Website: walmart
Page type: billing-address
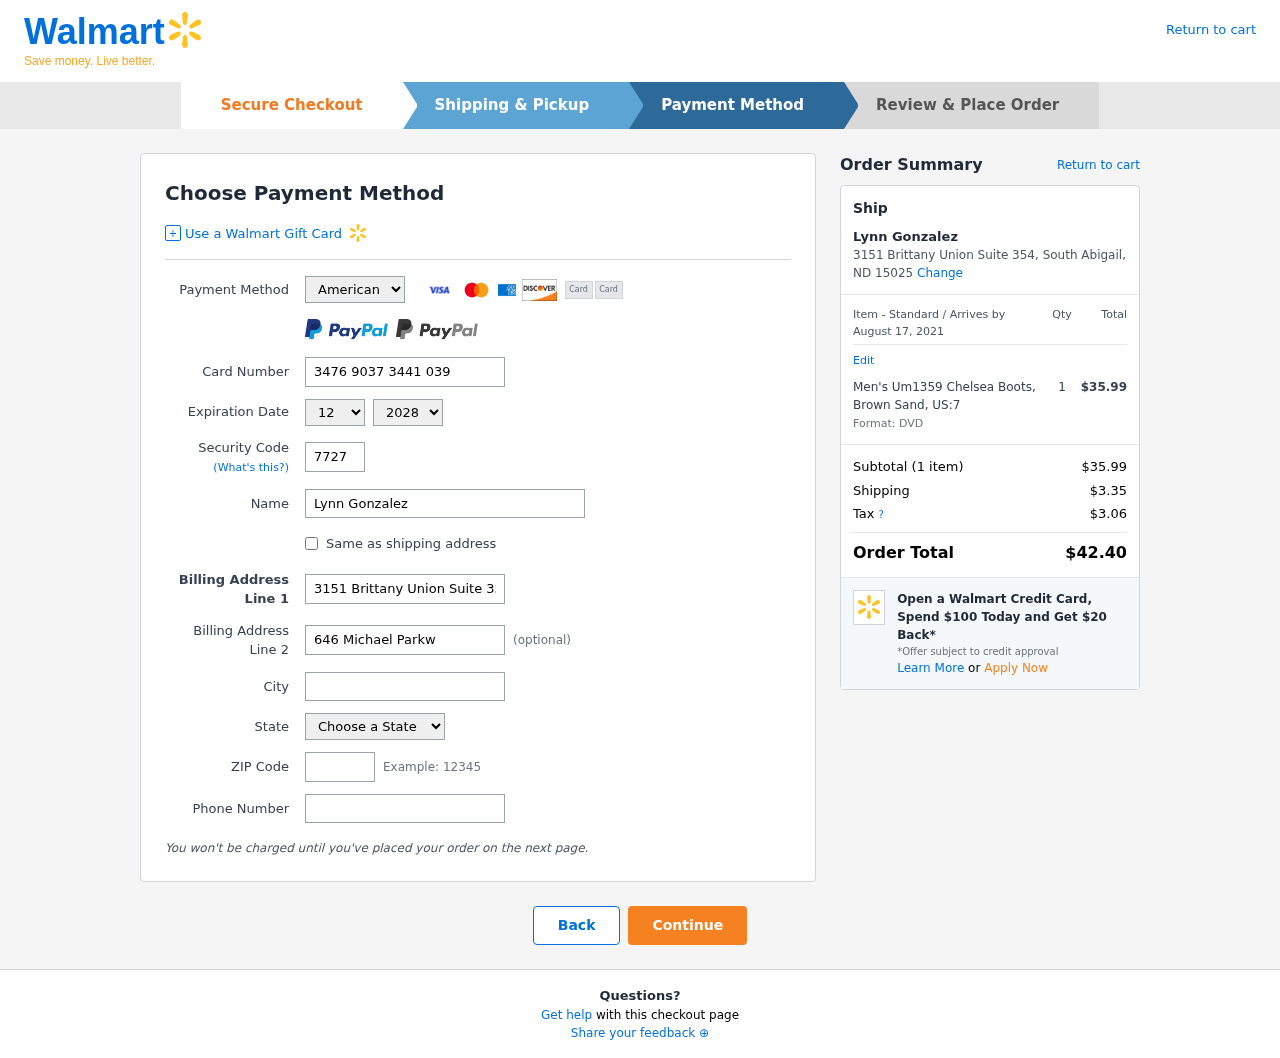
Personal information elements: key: PII_CARD_CVV
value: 7727
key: PII_CARD_EXPIRY_MONTH
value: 12
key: PII_CARD_EXPIRY_YEAR
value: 28
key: PII_CARD_NUMBER
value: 3476 9037 3441 039
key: PII_CARD_TYPE
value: American Express
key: PII_CITY
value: South Abigail
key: PII_CITY_STATE_ZIP
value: South Abigail, ND 15025
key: PII_FULLNAME
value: Lynn Gonzalez
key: PII_PHONE
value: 2295757063
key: PII_POSTCODE
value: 15025
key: PII_STATE
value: North Dakota
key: PII_STREET
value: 3151 Brittany Union Suite 354
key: PII_STREET2
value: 646 Michael Parkway Apt. 870
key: PII_FULLNAME2
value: Lynn Gonzalez
Product elements: key: PRODUCT1_NAME
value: Men's Um1359 Chelsea Boots, Brown Sand, US:7
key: PRODUCT1_PRICE
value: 35.99
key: PRODUCT1_QUANTITY
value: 1
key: PRODUCT1_DESC
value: Format: DVD
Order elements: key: ORDER_DELIVERY_DATE
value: August 17, 2021
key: ORDER_NUM_ITEMS
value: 1
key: ORDER_SUBTOTAL
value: $35.99
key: ORDER_SHIPPING_COST
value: $3.35
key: ORDER_TAX
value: $3.06
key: ORDER_TOTAL
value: $42.40